Aerial crown-view tile of a tropical tree (Barro Colorado Island, Panama), acquired 20250124:
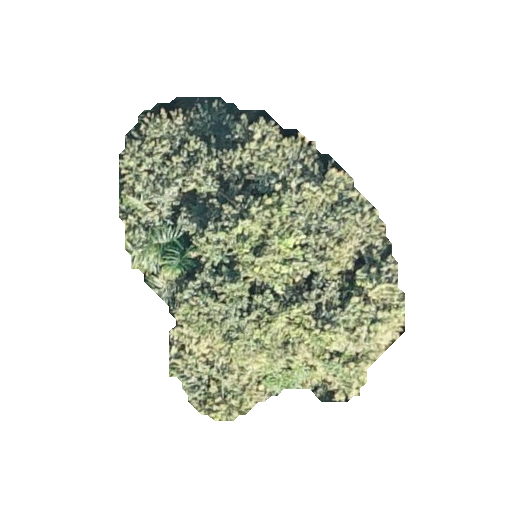
Species: Luehea seemannii
GBIF accepted scientific name: Luehea seemannii
Crown area: 97.006 m²